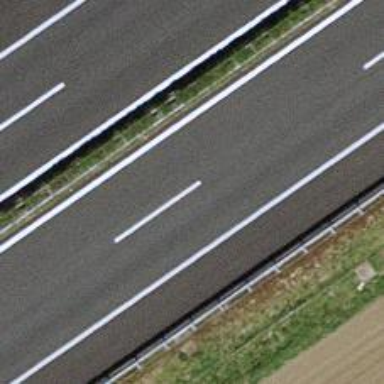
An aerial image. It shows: View of motorway.